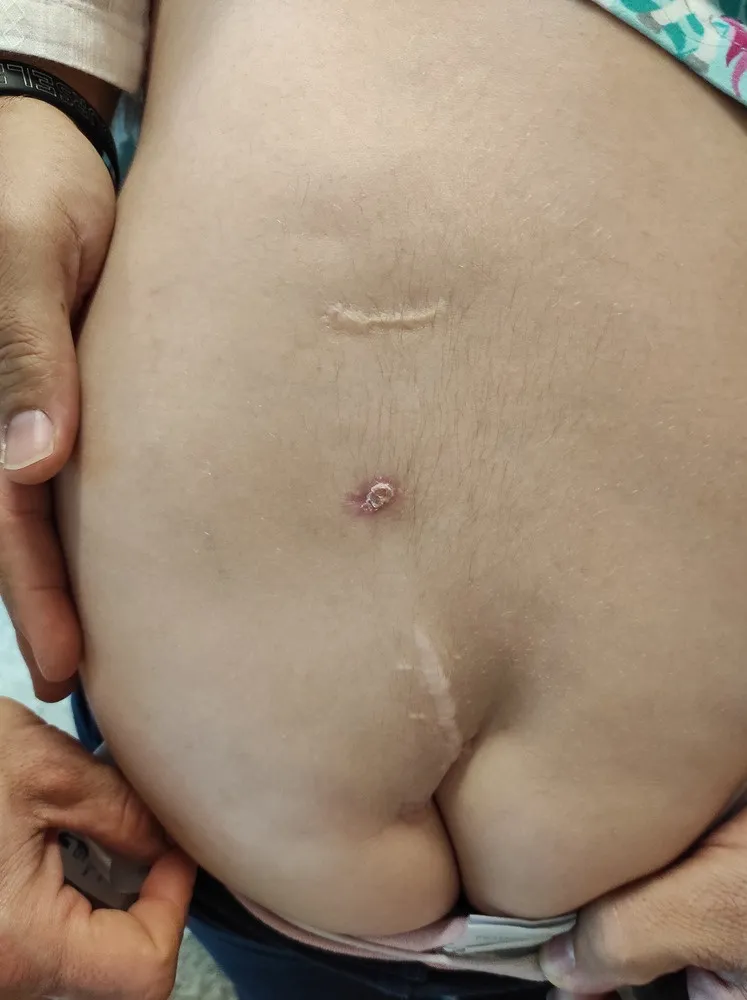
The child in case 2 was followed from birth till the age of 7 years for three lumbar dimples, all located 1 to 2 cm left from the midline. Two of them have been characterized by recurrent discharge and two of them have been partially excised elsewhere. Despite this, no meningitis occurred.
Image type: medical_photograph (skin_photograph)